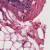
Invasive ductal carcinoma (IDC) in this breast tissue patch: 0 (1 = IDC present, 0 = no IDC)